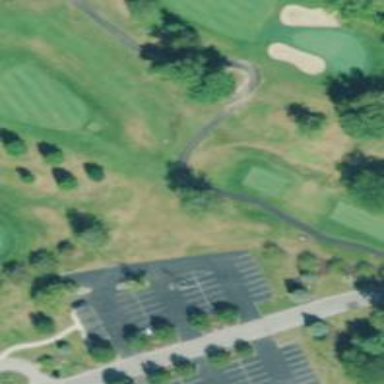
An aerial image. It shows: Golf cartpath that is also road path.